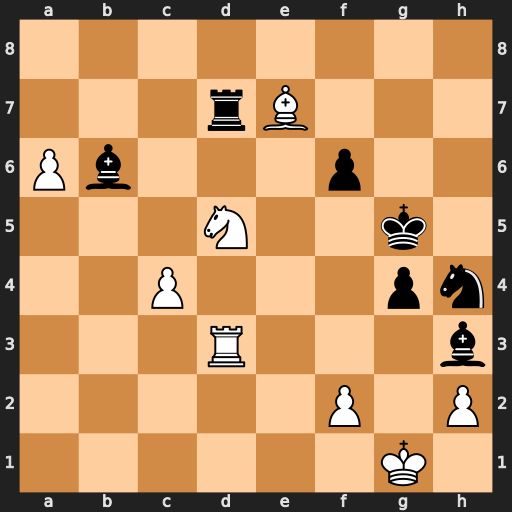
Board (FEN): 8/3rB3/Pb3p2/3N2k1/2P3pn/3R3b/5P1P/6K1
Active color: w
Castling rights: -
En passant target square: -
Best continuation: Bxf6+ Kh6 Bxh4